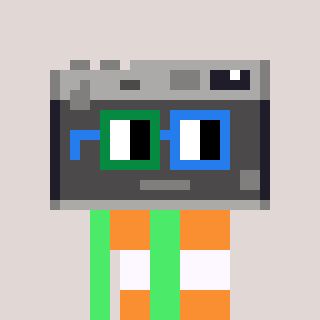
a pixel art character with square green and blue glasses, a camera-shaped head and a teal-colored body on a warm background